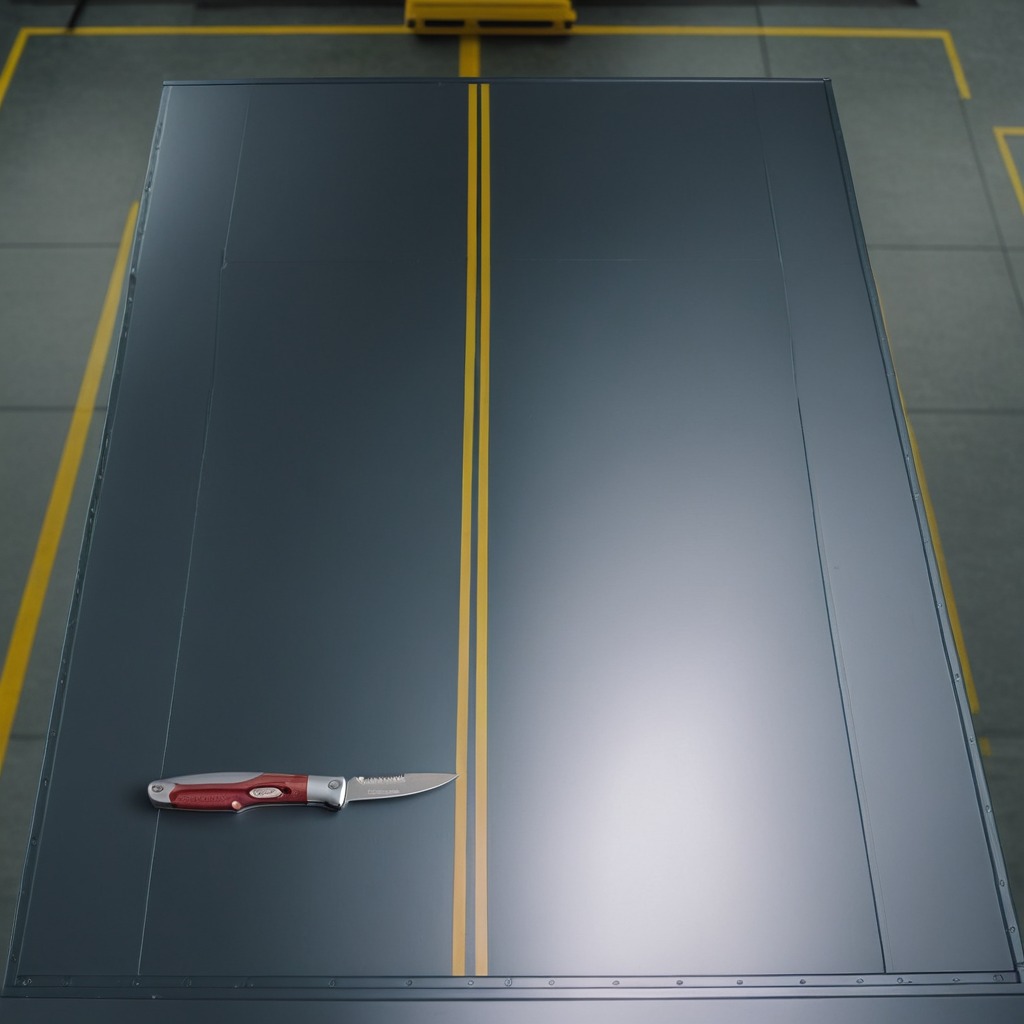
A utility knife lying on a toolbox surface in an airplane hangar workshop 8K.